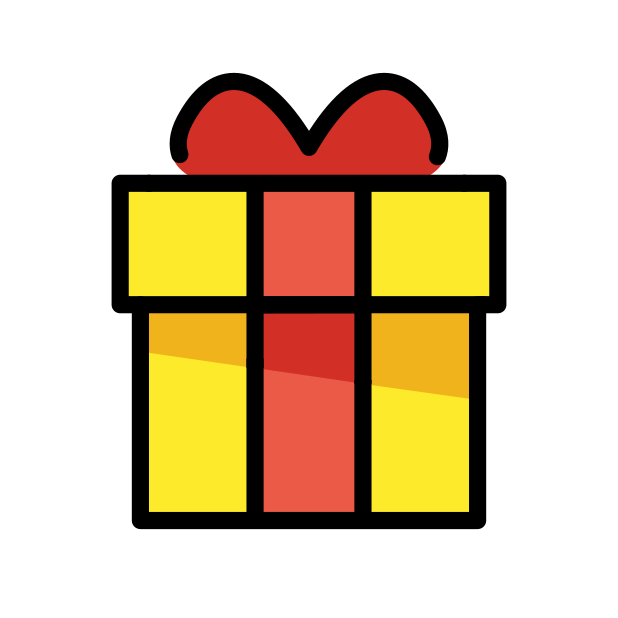
wrapped gift